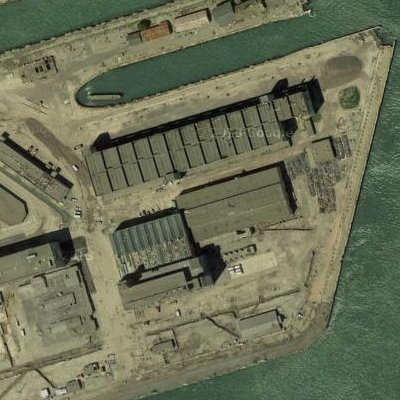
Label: cIndustry